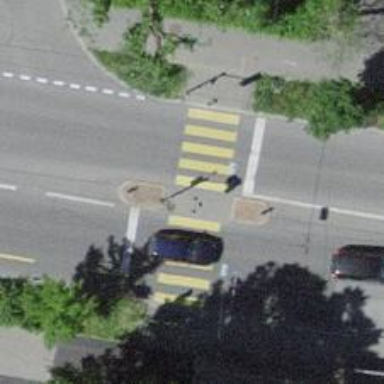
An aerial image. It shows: Zebra crossing with road island.